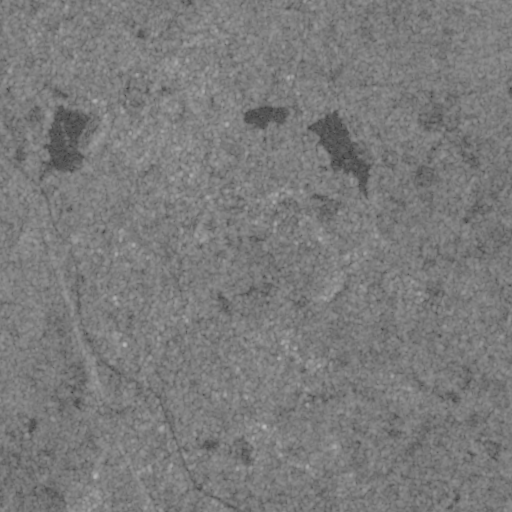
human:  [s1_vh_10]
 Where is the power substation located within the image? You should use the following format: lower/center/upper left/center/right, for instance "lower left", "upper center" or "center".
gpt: The power substation is located in the lower left of the image.
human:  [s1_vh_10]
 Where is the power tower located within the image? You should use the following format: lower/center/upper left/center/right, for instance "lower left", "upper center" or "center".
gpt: The power tower is located in the left of the image.
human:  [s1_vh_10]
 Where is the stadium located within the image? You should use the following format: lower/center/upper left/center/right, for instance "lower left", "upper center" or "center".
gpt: The stadium is located in the center of the image.
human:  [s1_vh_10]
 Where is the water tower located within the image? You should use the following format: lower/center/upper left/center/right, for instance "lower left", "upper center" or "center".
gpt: The water tower is located in the lower center of the image.
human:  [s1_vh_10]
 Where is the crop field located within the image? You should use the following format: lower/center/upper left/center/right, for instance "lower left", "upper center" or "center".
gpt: There is no crop field in the image.

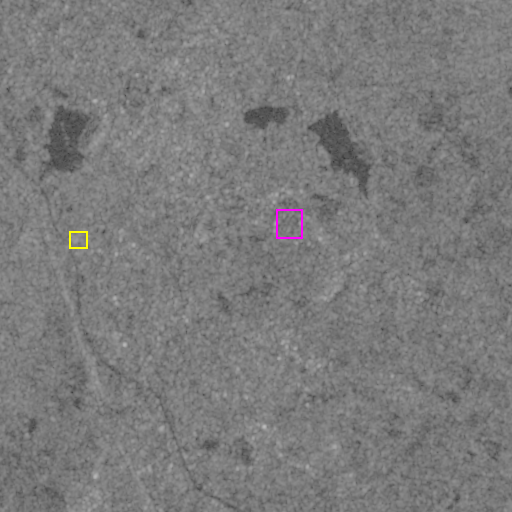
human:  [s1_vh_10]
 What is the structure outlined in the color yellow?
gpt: The structure outlined in yellow is a power substation.
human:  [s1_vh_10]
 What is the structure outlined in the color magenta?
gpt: The structure outlined in magenta is a stadium.
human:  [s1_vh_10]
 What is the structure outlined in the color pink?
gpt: There is no pink outline.